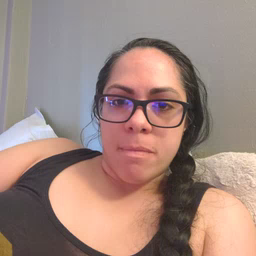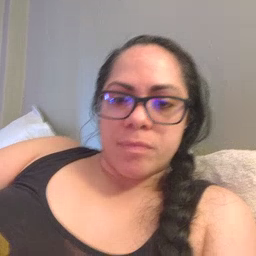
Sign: white